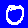
Digit: 0